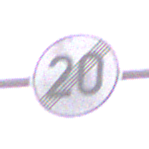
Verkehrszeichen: EndeGeschwindigkeit20
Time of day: MorningAfternoon
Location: Outdoor (Urban)
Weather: Overcast
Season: NotSpecified
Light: Natural